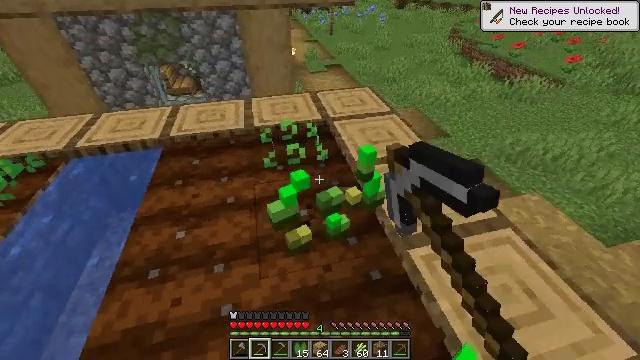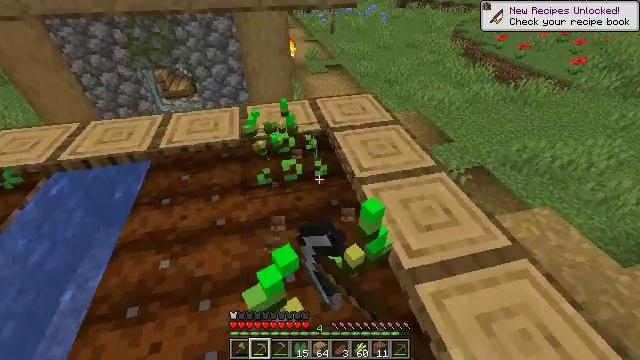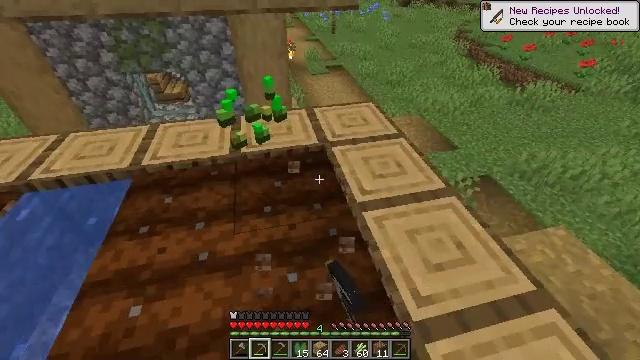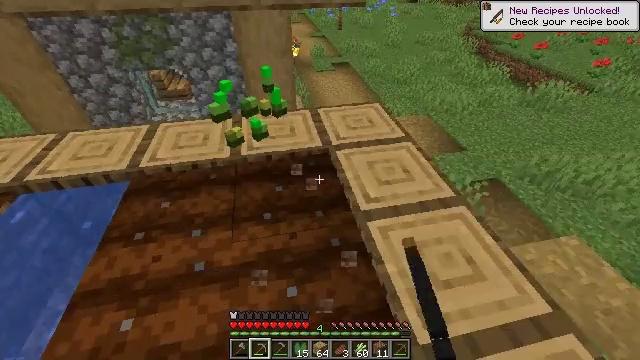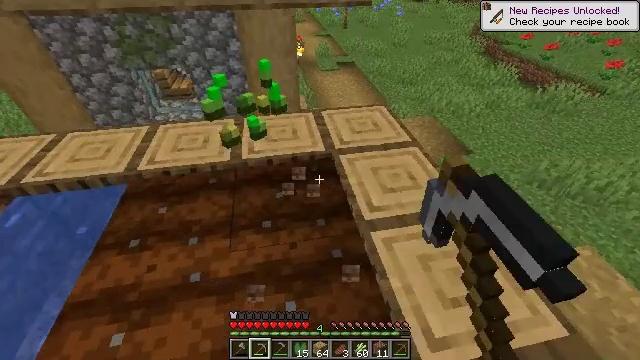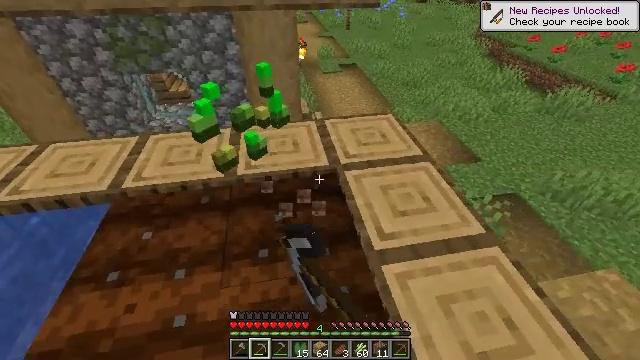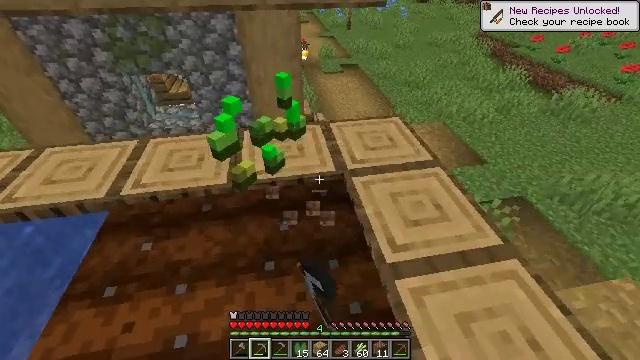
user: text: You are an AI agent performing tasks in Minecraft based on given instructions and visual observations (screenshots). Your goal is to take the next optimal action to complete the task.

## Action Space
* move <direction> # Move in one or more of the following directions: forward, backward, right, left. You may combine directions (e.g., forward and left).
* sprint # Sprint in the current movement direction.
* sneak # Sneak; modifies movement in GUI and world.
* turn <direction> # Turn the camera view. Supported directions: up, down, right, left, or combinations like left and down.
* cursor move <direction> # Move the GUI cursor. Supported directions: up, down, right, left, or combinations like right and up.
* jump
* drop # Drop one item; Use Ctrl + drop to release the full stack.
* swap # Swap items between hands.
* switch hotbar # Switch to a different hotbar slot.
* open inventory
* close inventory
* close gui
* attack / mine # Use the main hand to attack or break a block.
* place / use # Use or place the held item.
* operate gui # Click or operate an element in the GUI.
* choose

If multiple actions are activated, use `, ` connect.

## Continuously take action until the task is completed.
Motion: motion action
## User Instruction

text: Collect beetroots from the field.
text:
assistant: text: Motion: move forward, attack / mine
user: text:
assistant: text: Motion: move forward, attack / mine
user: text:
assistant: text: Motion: move forward, turn left, attack / mine
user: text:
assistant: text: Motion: move forward, turn left, attack / mine
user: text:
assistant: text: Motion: move forward and move left, attack / mine
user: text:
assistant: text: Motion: move forward and move left
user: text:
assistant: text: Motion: attack / mine